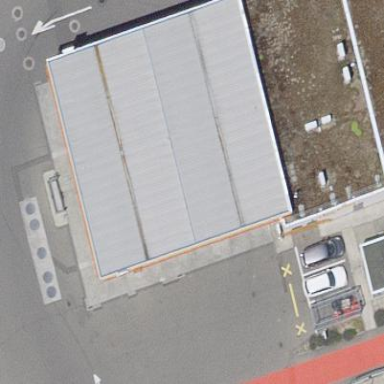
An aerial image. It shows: Building with CNG fuel station.